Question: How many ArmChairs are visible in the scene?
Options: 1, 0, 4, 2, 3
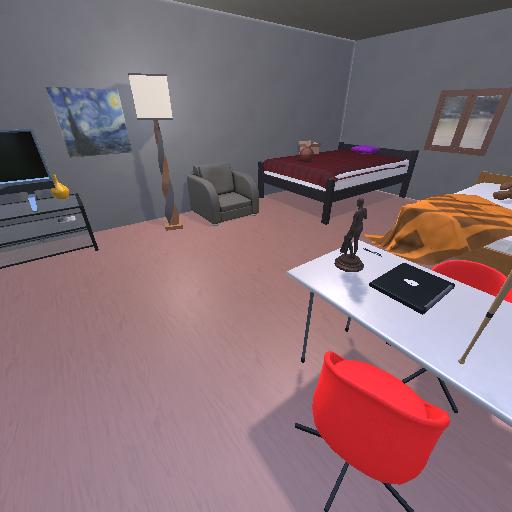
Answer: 1